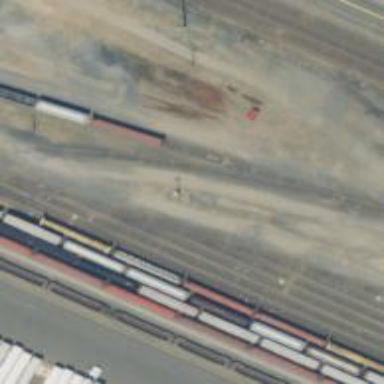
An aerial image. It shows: Railway yard in service.